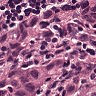
Metastatic tissue present: yes